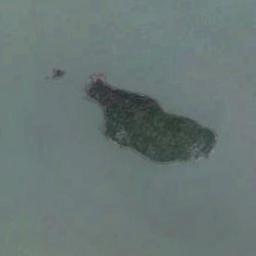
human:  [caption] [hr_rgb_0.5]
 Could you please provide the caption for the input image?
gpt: The island in the picture is green .

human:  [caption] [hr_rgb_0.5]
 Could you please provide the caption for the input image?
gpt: The irregularly shaped green island is surrounded by turquoise waters, And the island’s green plants flourish .

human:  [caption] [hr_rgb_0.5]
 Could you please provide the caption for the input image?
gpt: The island with dense vegetation is surrounded by green waters .

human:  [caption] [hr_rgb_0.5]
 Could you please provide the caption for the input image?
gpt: There are many trees on the island .

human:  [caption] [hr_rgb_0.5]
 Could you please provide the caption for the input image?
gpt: The green island is surrounded by green water .